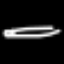
Label: pencil